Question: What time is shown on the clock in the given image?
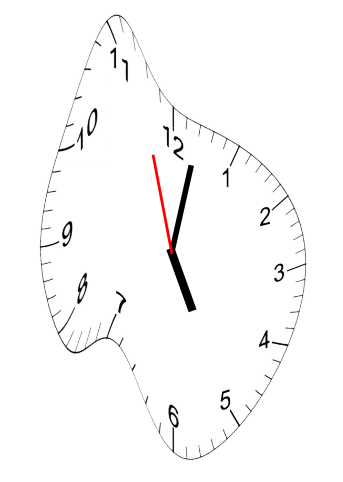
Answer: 05:01:57